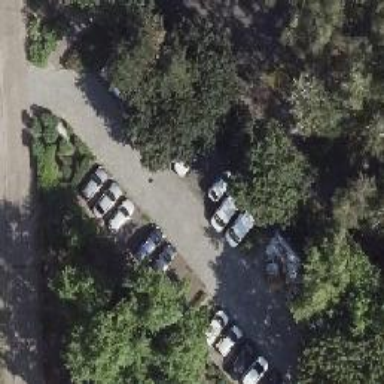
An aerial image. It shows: Street-side parking area.